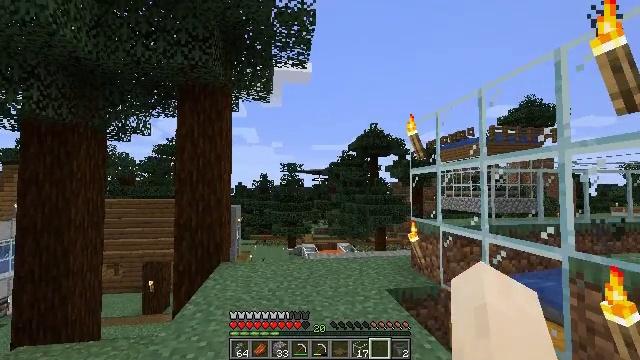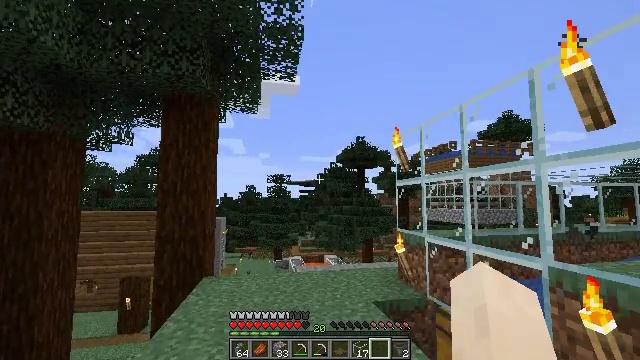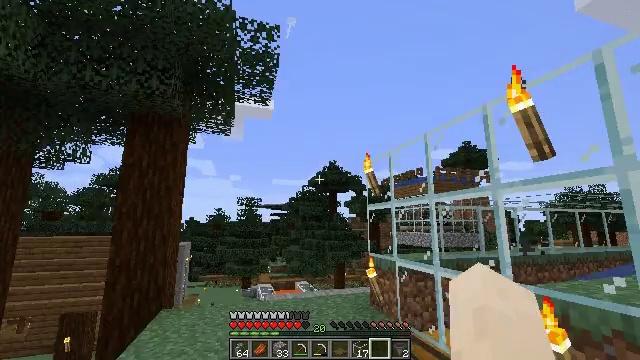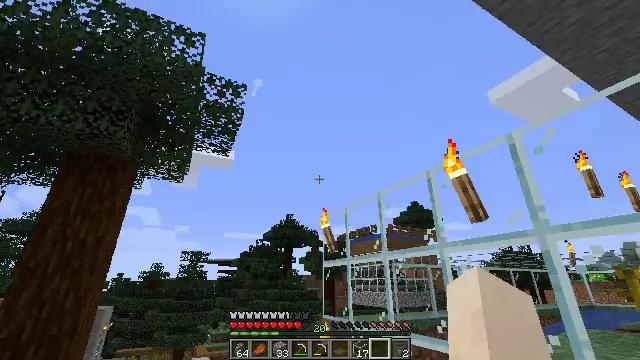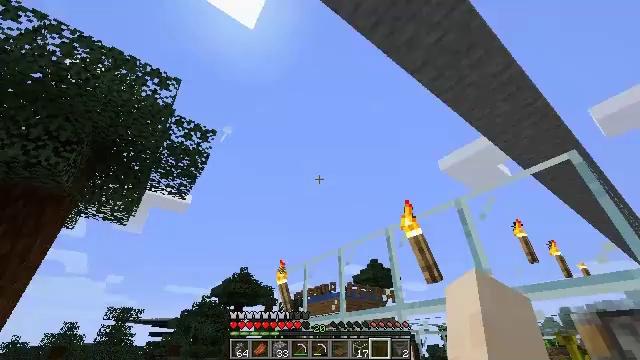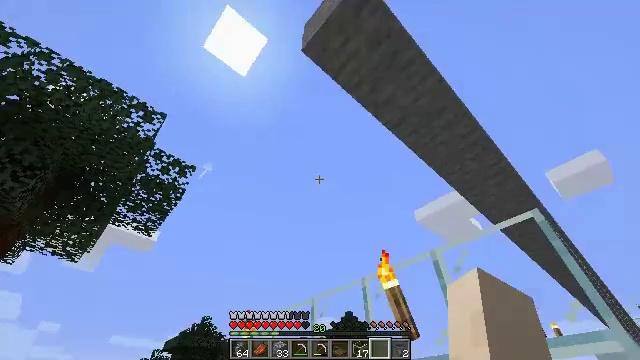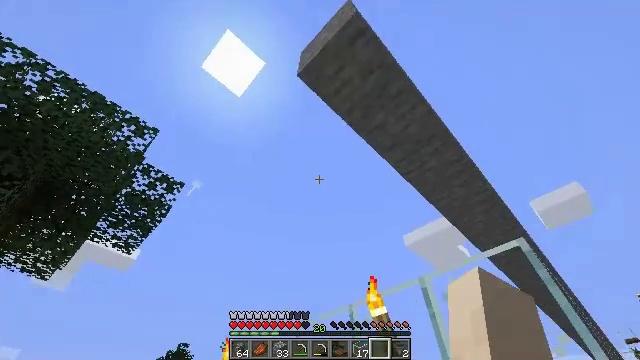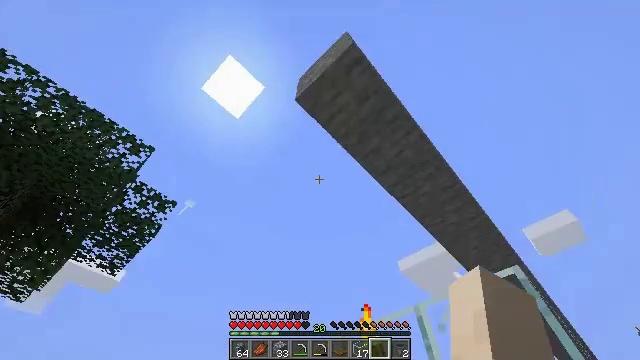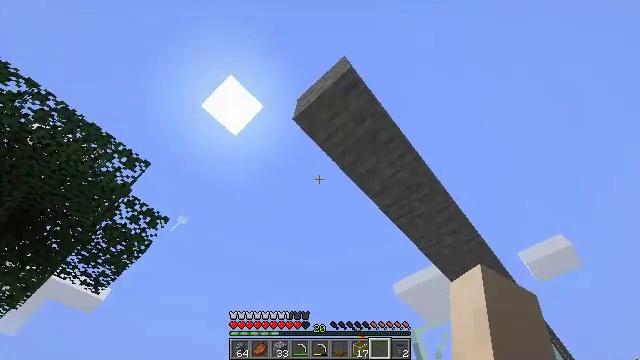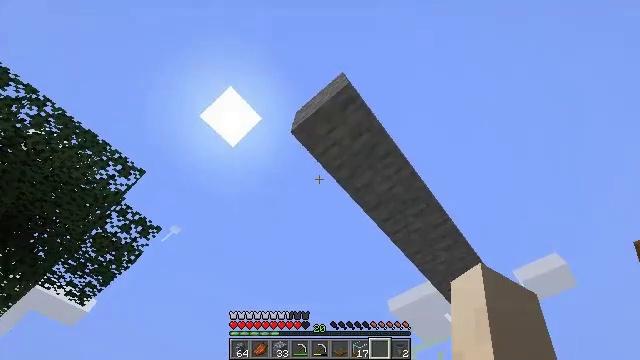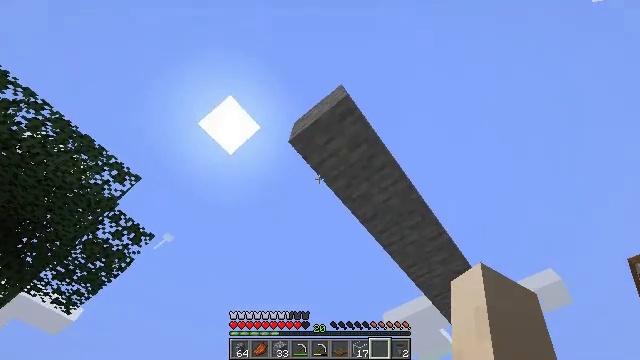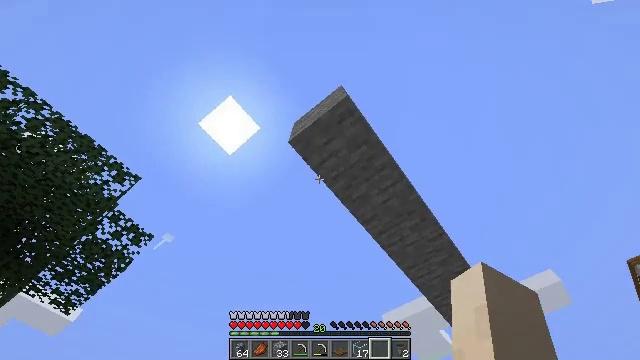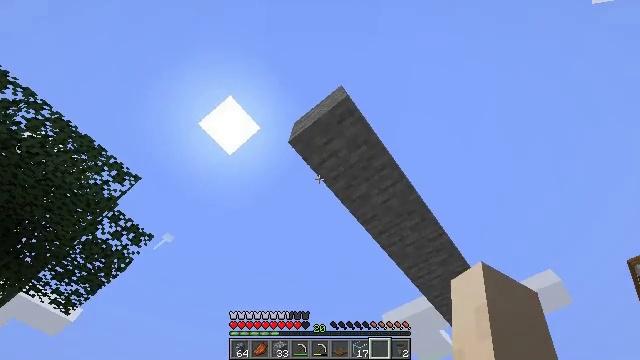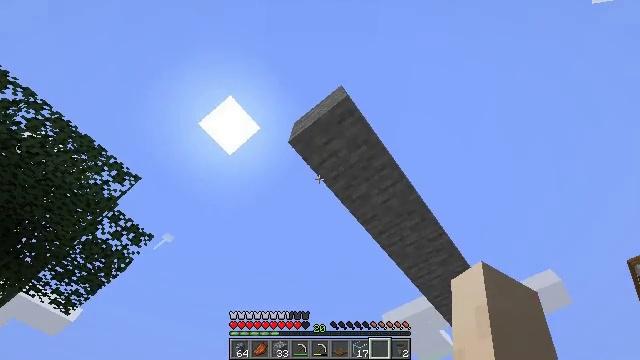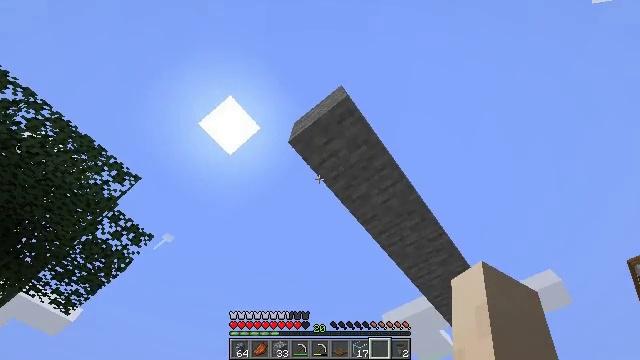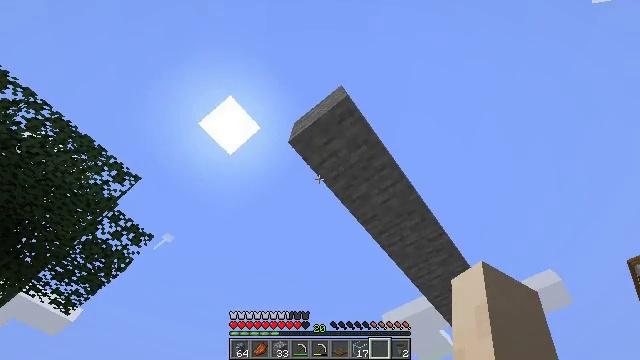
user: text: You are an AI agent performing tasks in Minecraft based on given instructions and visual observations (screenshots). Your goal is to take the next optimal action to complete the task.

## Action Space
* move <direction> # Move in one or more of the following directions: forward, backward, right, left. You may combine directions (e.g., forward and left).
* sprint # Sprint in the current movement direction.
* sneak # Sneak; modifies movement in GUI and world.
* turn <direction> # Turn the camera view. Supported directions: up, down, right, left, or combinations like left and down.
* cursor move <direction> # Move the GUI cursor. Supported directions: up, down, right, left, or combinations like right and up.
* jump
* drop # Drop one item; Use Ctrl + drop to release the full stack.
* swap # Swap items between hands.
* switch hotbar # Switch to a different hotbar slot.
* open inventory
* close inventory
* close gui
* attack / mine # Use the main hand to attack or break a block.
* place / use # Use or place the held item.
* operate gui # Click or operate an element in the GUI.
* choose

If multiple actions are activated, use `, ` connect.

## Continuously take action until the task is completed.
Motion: motion action
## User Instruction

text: craft item air
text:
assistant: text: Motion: turn right and up
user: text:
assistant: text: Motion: turn right and up
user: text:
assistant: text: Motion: turn right and up
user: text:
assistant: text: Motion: turn right and up
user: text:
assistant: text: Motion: turn right and up
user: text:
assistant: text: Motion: turn right and up
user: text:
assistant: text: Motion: turn right and up
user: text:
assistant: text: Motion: turn right and up
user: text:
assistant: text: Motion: turn right and up
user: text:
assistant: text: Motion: turn right and up
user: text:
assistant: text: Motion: no_op
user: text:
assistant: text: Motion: no_op
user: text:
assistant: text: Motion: no_op
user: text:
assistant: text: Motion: no_op
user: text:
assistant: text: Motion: no_op
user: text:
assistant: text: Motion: no_op
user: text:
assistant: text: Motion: no_op
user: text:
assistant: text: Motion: no_op
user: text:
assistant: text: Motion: turn right and up
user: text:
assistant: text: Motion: turn right and up
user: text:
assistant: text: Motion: no_op
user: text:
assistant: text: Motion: no_op
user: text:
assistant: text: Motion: no_op
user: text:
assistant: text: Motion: no_op
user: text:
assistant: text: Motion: no_op
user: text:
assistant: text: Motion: no_op
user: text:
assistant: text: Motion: no_op
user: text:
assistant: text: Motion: no_op
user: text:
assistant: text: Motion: no_op
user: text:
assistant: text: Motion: no_op